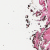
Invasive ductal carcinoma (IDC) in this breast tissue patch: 0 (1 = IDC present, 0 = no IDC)